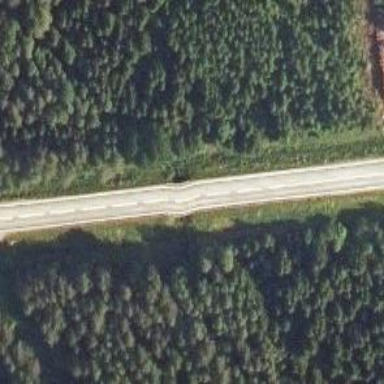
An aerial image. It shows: Culvert tunnel.